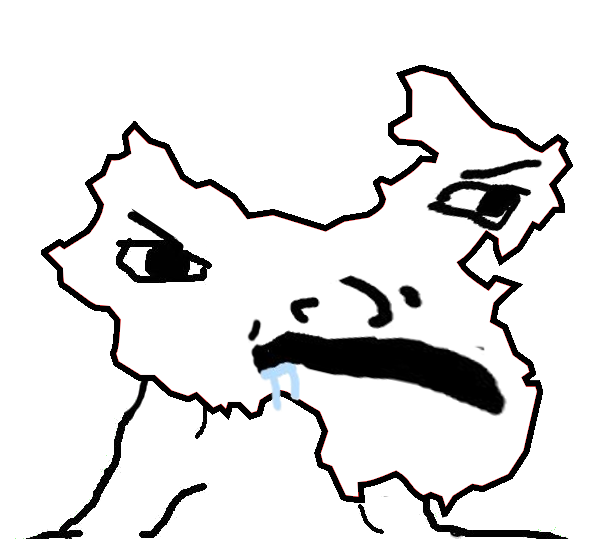
Label: 5_Brainlet